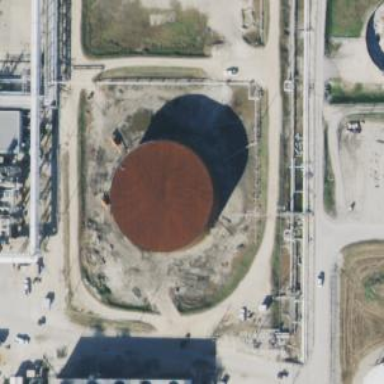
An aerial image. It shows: Storage tank building.